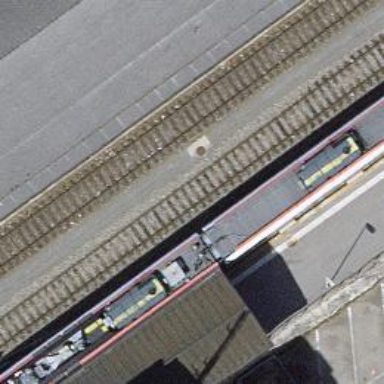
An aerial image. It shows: Stop position for public transport at railway stop.